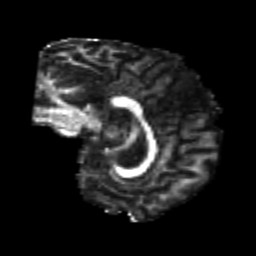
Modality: FA
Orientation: sagittal
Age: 24
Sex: male
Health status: healthy
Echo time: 0.074 s